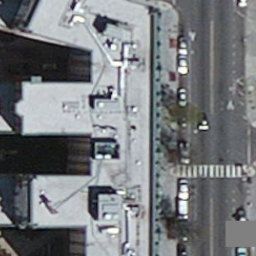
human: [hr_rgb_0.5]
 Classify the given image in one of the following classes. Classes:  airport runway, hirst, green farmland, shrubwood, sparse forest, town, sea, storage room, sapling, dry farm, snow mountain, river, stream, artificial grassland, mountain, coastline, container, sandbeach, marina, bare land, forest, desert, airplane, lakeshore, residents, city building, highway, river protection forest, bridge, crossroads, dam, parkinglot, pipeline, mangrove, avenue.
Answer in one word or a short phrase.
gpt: city building